Question: I'm attempting to bind some data to a gridview, then have a button at the end (similar to the MSN Finance app on Windows 8).
How would I achieve this?
My current xaml code:
'''
<DataTemplate>
<GridView
x:Name="StopGridViewItem"
ItemsSource="{Binding}"
Margin="0,0,20,20"
AutomationProperties.AutomationId="ItemGridView"
AutomationProperties.Name="Items In Group"
ItemTemplate="{StaticResource Standard310x260ItemTemplate}"
SelectionMode="None"
IsSwipeEnabled="false"
IsItemClickEnabled="True" ItemClick="StopGridViewItem_ItemClick">
</GridView>
</DataTemplate>
'''

Thanks in advance!
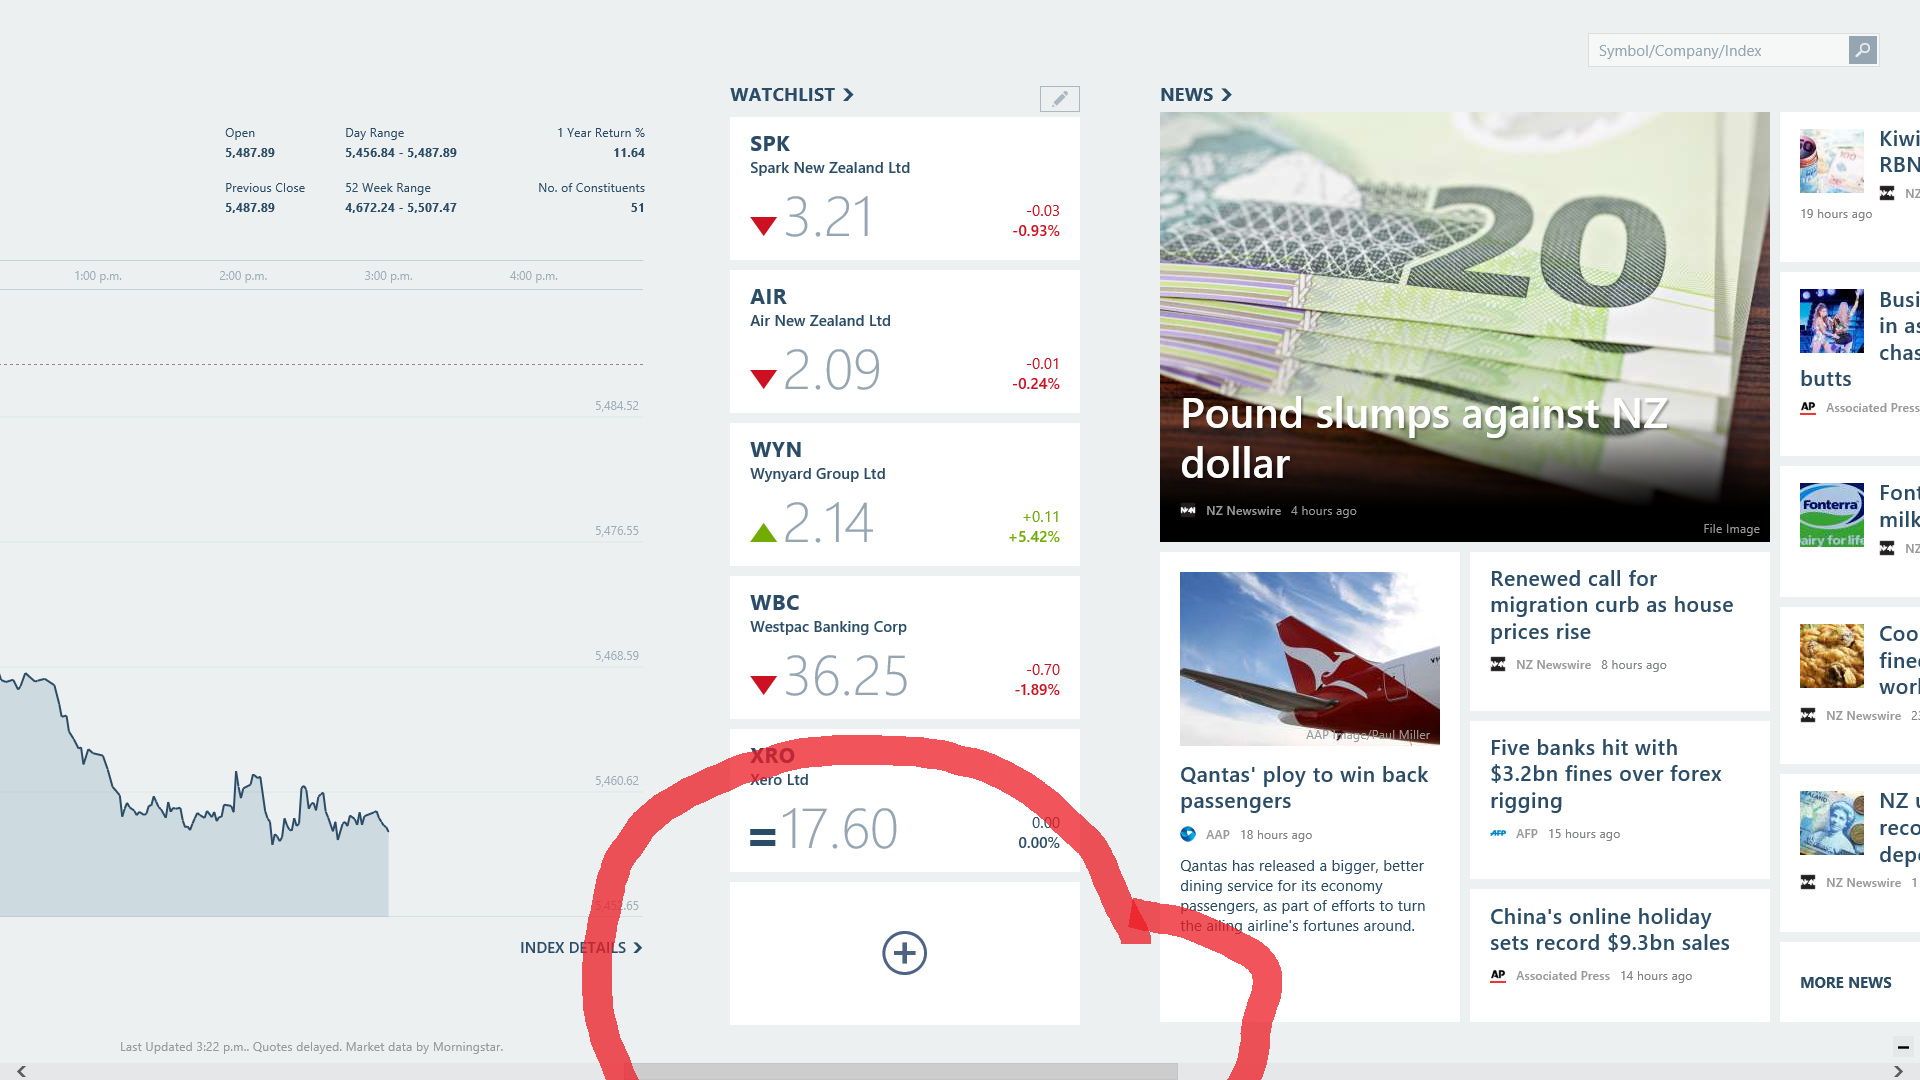
Answer: There are many, many ways to handle this scenario.
If you are dealing with a simple list and not a dynamic mosaic like the one we see on the right of your screenshot, you can simply place a button just after your list, styled so that it looks like one of the items of your list. This works really well when you are dealing with a list that does not scroll automatically and is the most semantic solution.
'''
<DataTemplate>
<StackPanel>
<ItemsControl
x:Name="StopGridViewItem"
ItemsSource="{Binding}"
ItemTemplate="{StaticResource Standard310x260ItemTemplate}">
</ItemsControl>
<Button ... />
</StackPanel>
</DataTemplate>
'''
If you need to support scrolling, or are dealing with a control that cannot simply push your button further down like a mosaic, you need to add a dummy item inside the collection that you bind to your list. If list virtualization is not an issue, you could simply append it at the end of your collection inside a converter. If you need to support virtualization, then this is not a solution. You will need a custom control to handle this case.
Finally, once the dummy item is inserted in the list, you can use a DataTemplateSelector to switch between your normal template and your dummy template when generating the item in the view.
'''
public static class EnumerableExtensions
{
public static IEnumerable Append(this IEnumerable source, object o)
{
foreach (var x in source)
{
yield return x;
}
yield return o;
}
}
public class DummyInserter : IValueConverter
{
public object Convert(object value, Type targetType, object parameter, CultureInfo culture)
{
var source = value as IEnumerable;
if (source == null) throw new UnsupportedException("DummyInserter converter requires an IEnumerable source");
return source.Append(new Dummy()).ToArray();
}
}
'''
And for the XAML:
'''
<Resources>
<DummyInserter x:key="AddButtonDummyInserter" />
<DummyTemplateSelector x:key="MySelector"
DefaultTemplate="{StaticResource Standard310x260ItemTemplate}"
DummyTemplate="{StaticResource 310x260AddButtonTemplate}" />
</Resources>
<DataTemplate>
<StackPanel>
<ItemsControl
x:Name="StopGridViewItem"
ItemsSource="{Binding, Converter={StaticResource AddButtonDummyInserter}}"
ItemTemplateSelector="{StaticResource MySelector}">
</ItemsControl>
<Button ... />
</StackPanel>
</DataTemplate>
'''